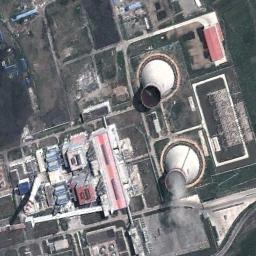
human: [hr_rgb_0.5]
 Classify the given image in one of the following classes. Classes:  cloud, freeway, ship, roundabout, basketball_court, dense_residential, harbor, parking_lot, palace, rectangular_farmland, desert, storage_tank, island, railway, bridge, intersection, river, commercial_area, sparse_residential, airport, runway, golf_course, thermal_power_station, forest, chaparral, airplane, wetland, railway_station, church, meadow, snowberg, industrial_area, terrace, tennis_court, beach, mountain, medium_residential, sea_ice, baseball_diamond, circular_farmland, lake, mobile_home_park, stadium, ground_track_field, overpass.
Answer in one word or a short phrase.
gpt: thermal_power_station